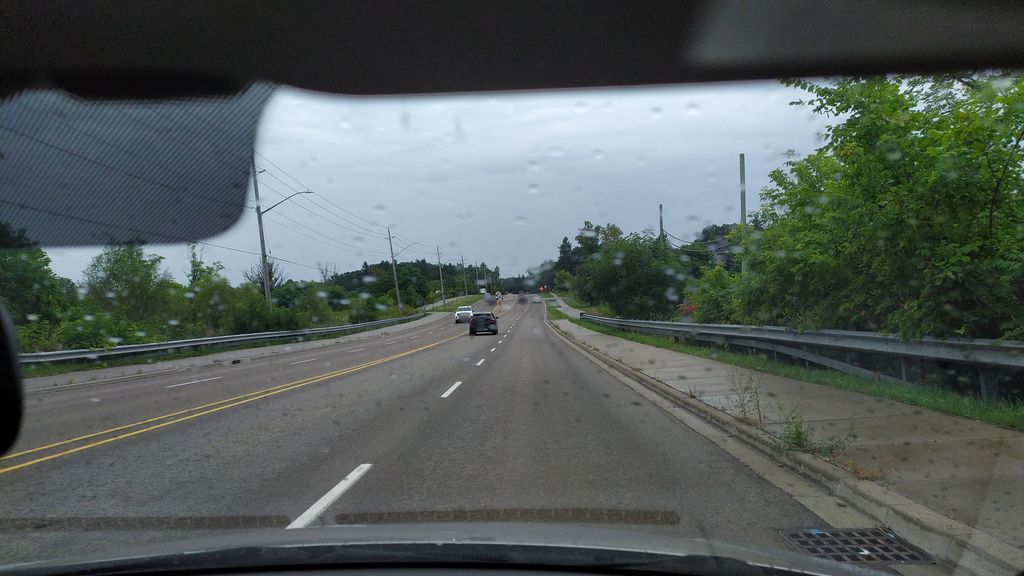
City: kitchener-waterloo